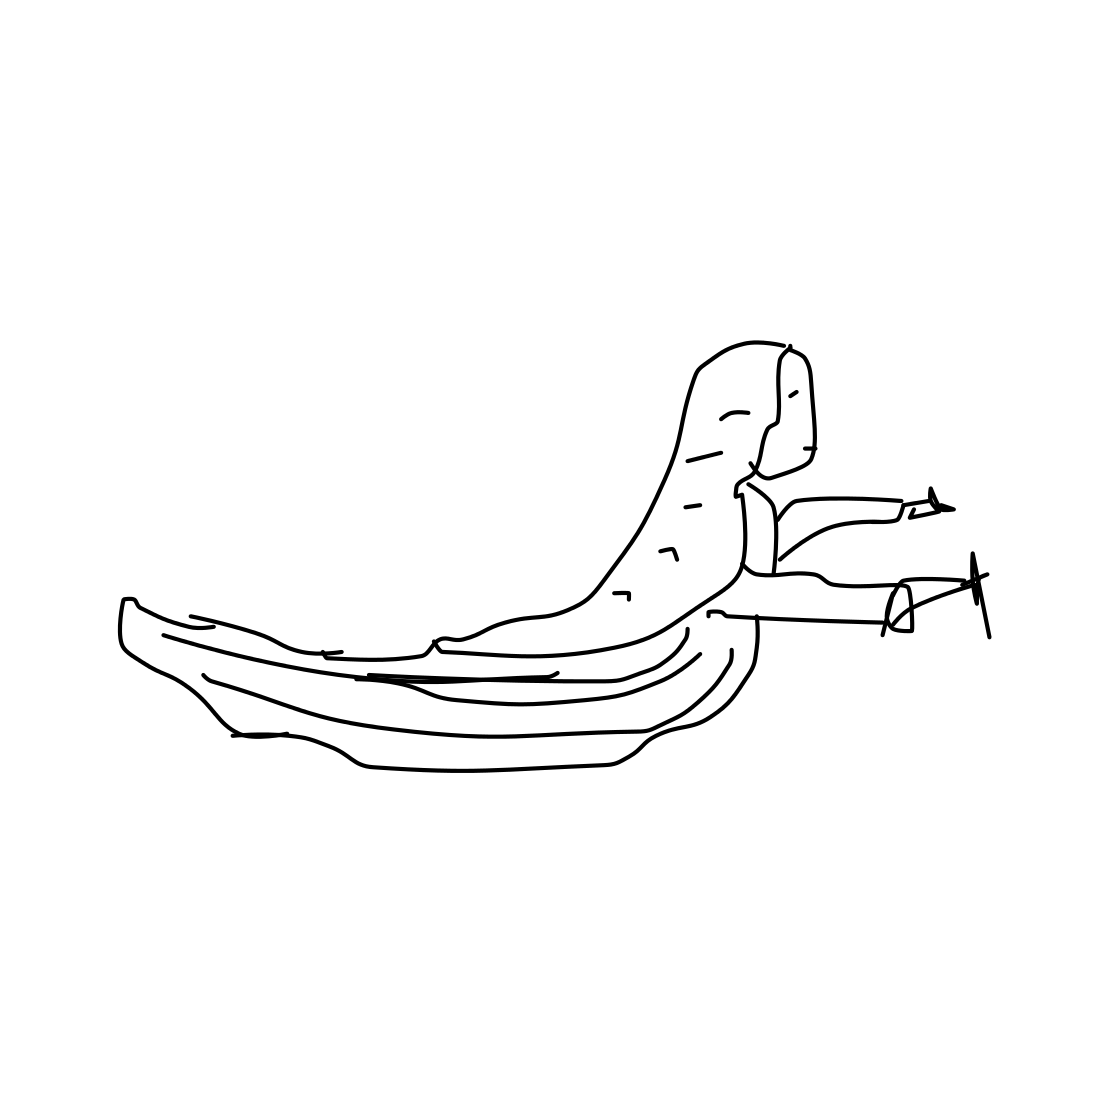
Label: angel